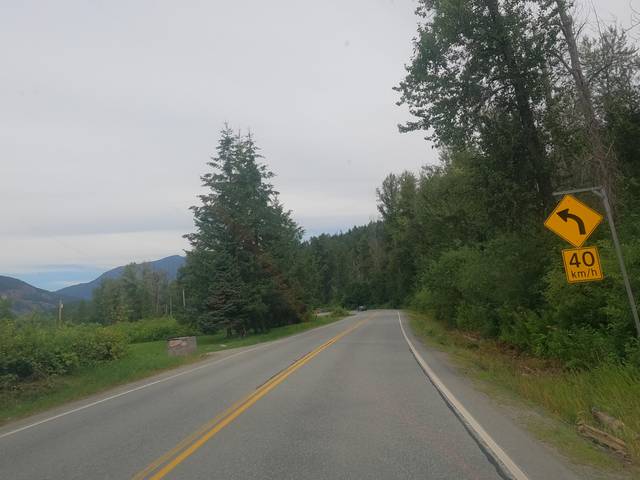
Region: Canada
Coordinates: 50.318, -122.691